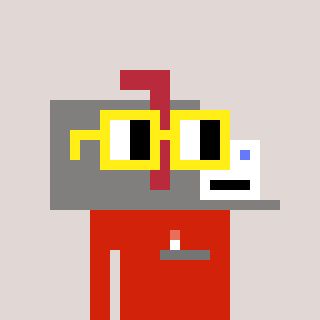
a pixel art character with square yellow glasses, a mailbox-shaped head and a red-colored body on a warm background